This time-frequency spectrogram was computed from a bearing vibration snapshot; brighter regions carry more energy. What is the most likely bearing condition (normal, inner_race, outer_race, ball)?
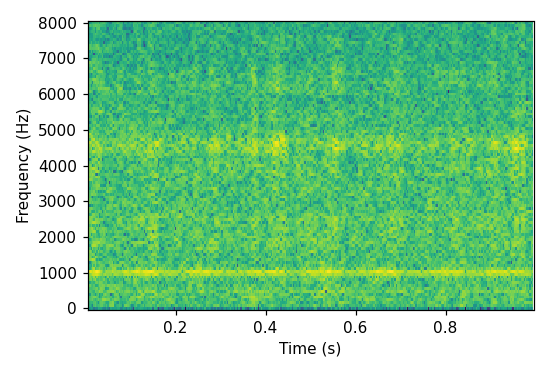
Answer: normal